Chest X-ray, PA view. Patient: 72 years old, sex F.
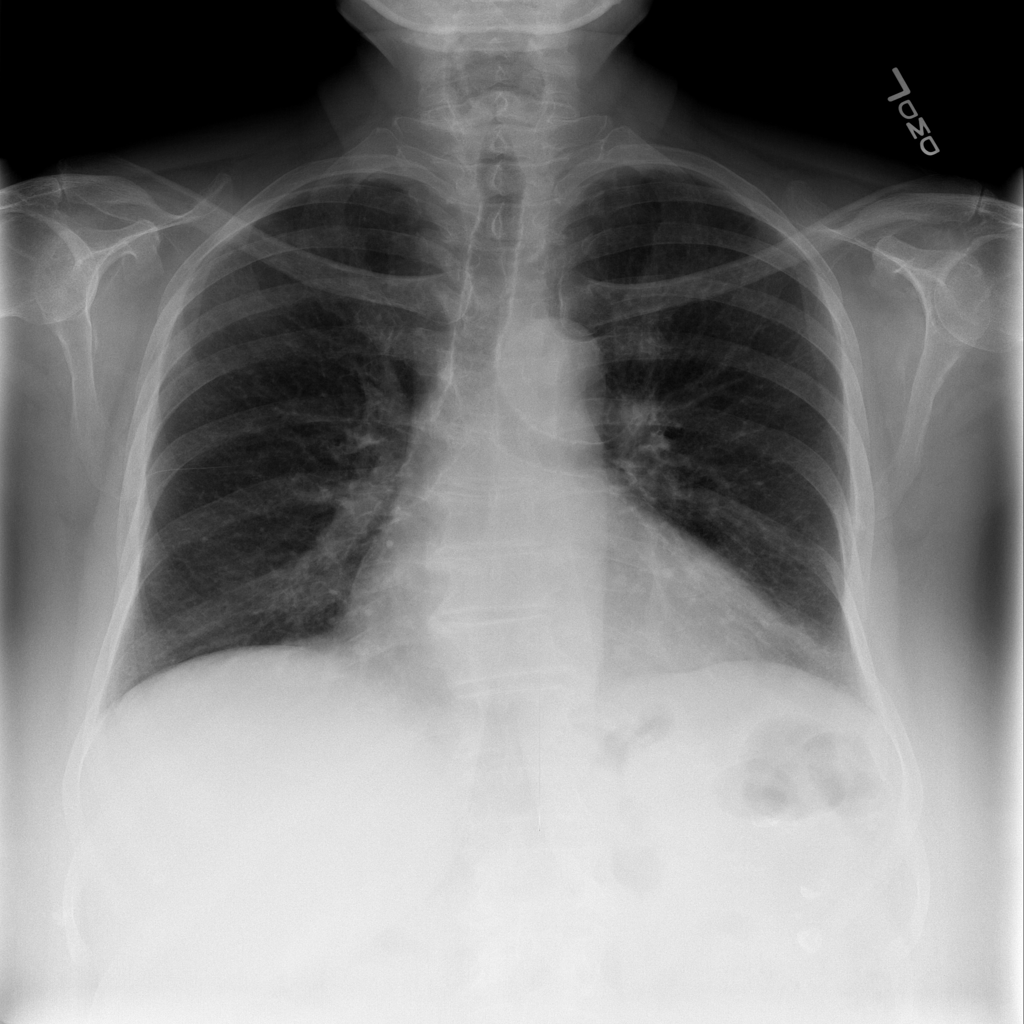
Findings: Infiltration